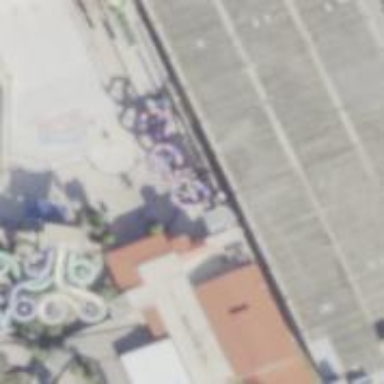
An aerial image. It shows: Water slide attraction.